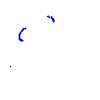
Particle: proton